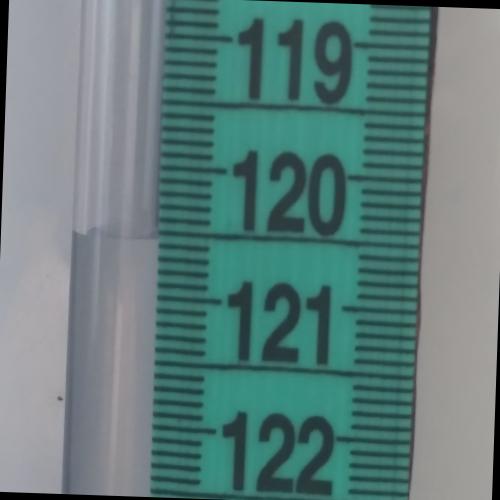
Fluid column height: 120.6 cm